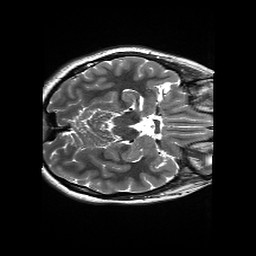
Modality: T2w
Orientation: axial
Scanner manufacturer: siemens
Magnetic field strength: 3 T
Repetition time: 13.52 s
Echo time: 0.088 s